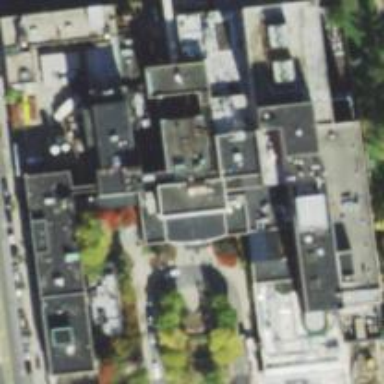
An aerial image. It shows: Hospital building.